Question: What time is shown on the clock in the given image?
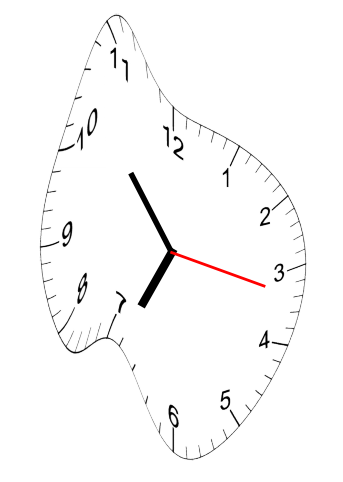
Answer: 06:53:17